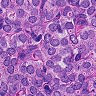
Metastatic tissue present: yes